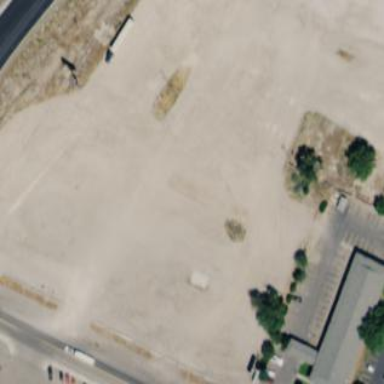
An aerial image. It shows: Surface parking area at rest area.